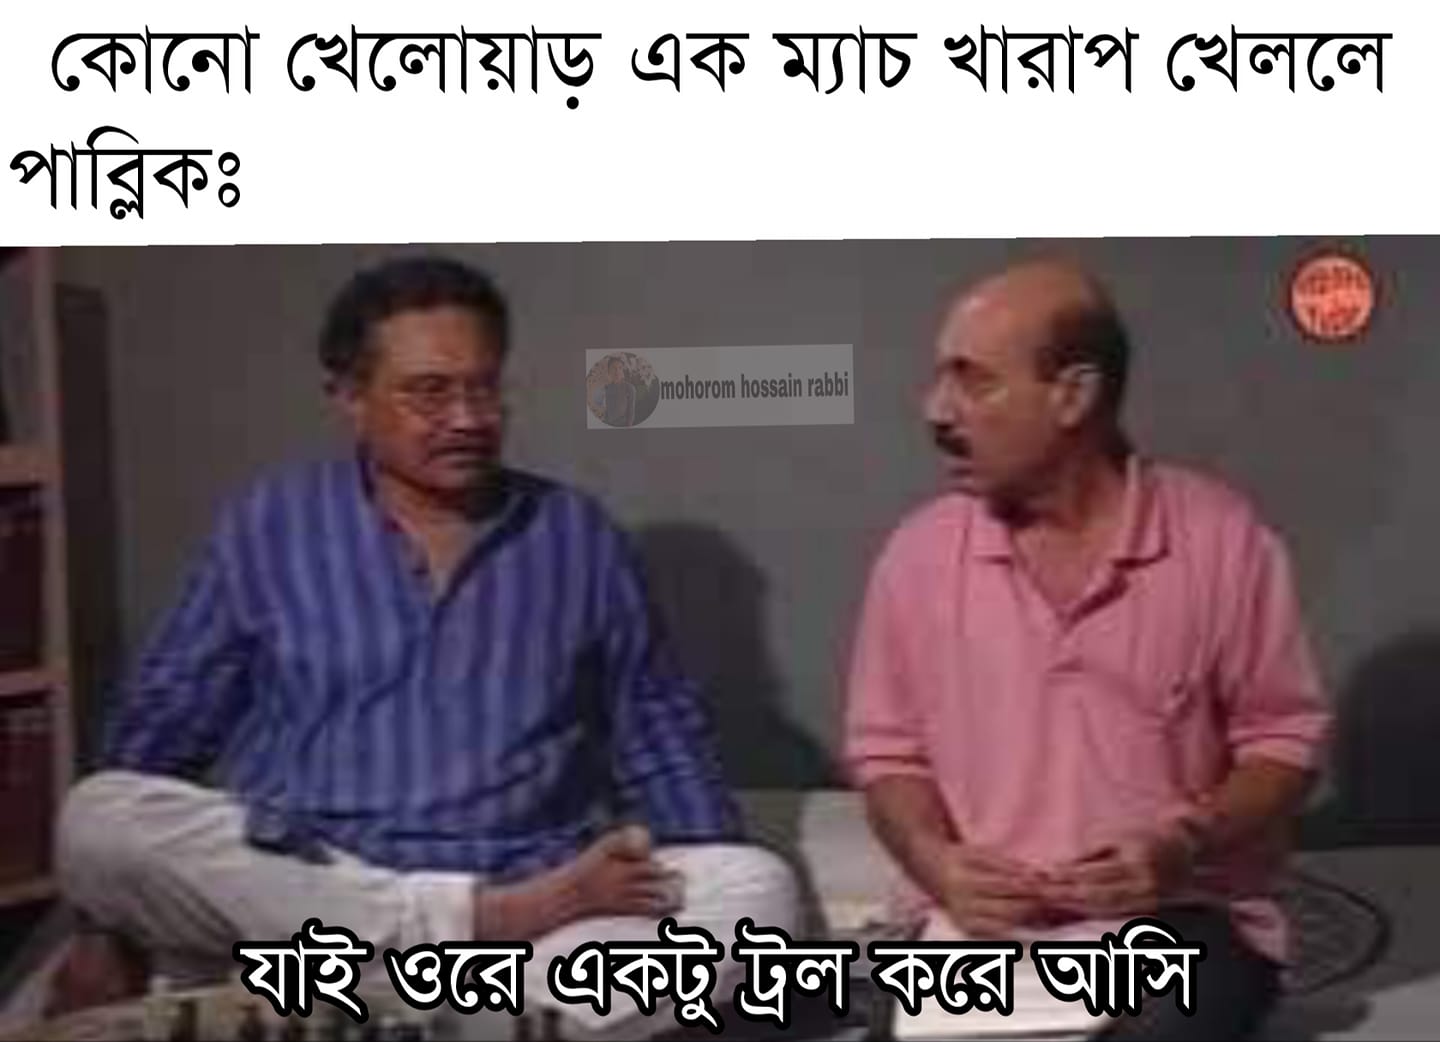
Caption: কোনো খেলোয়াড় এক ম্যাচ খারাপ খেললে পাব্লিকঃ     যাই ওরে একটু ট্রল করে আসি
Label: non-hate